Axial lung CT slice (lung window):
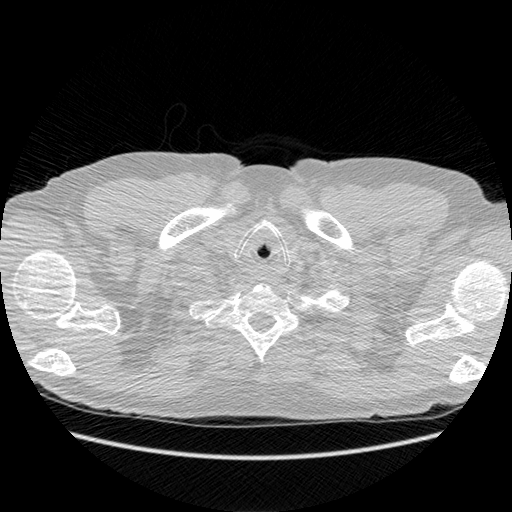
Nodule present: no